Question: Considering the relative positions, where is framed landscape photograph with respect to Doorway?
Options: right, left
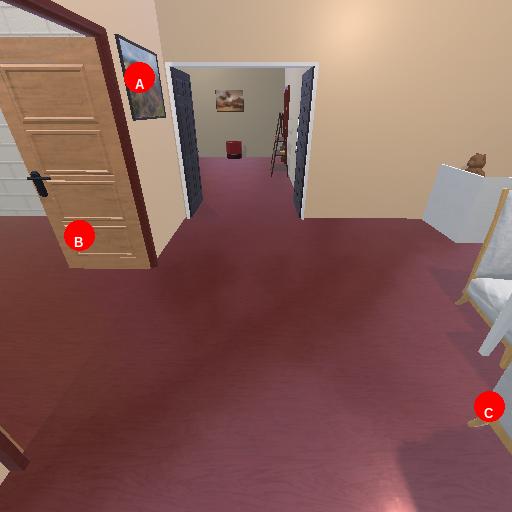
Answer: right